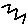
Label: zigzag